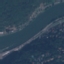
Label: River